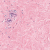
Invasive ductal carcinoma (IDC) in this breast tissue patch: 0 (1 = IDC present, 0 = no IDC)